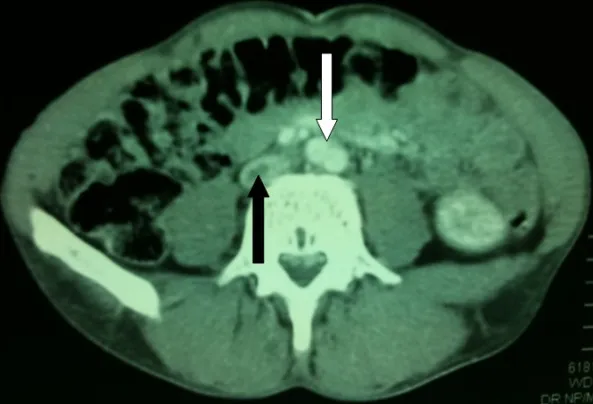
Contrast computed tomography of the pelvis demonstrating thrombosis (black arrow) within the lower inferior vena cava, just before the abdominal aortic bifurcation (white arrow).
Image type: radiology (ct)